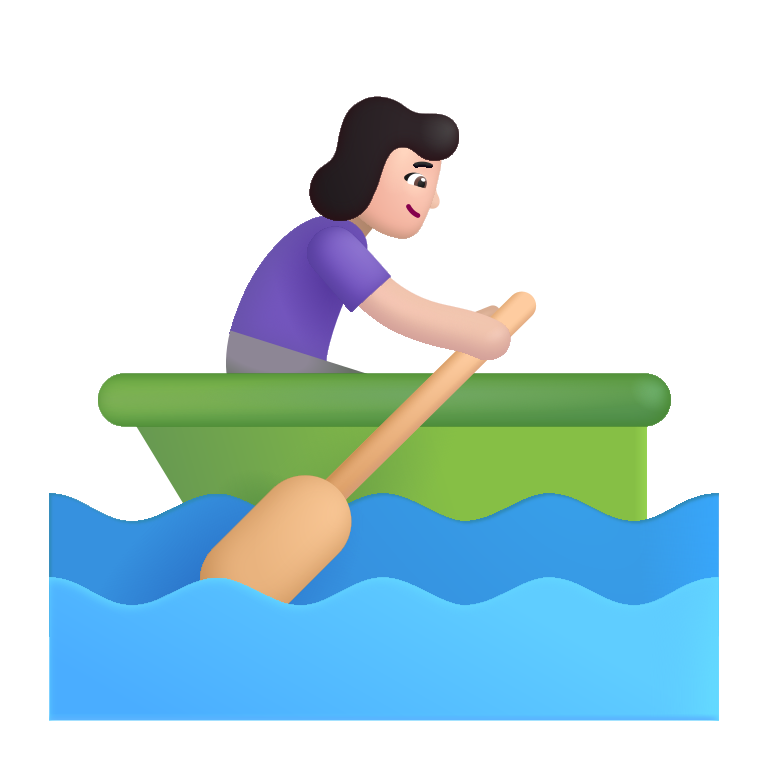
woman rowing boat color light